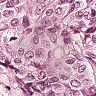
Metastatic tissue present: yes